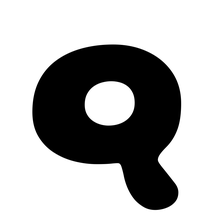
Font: Gluten_Bold